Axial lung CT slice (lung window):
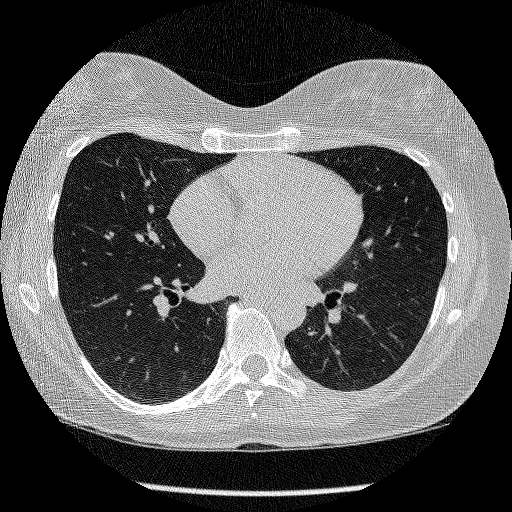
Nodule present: no